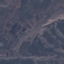
Land use / land cover class: HerbaceousVegetation